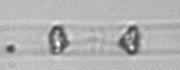
Label: Dactyliosolen_blavyanus